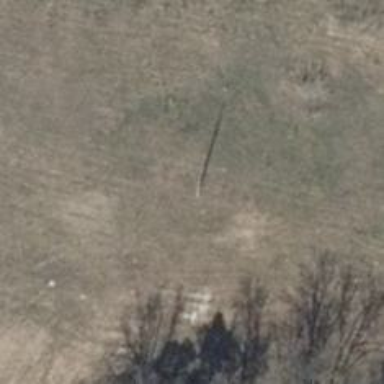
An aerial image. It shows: Power pole.